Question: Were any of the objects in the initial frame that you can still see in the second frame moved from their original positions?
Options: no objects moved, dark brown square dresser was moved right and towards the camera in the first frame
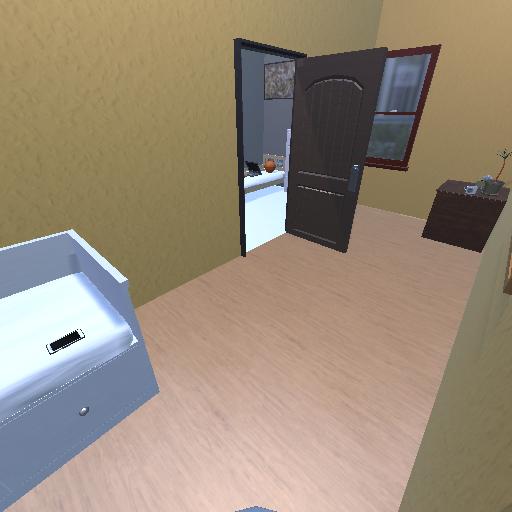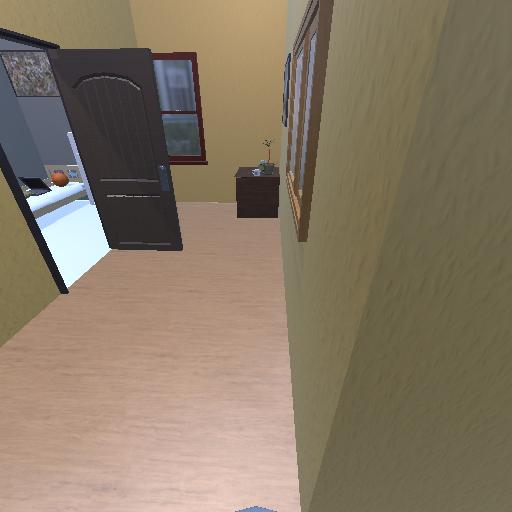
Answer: no objects moved